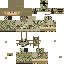
A male human skin with medium skin, wearing brown long hair dressed in a blue hoodie and black pants, featuring a closed mouth.